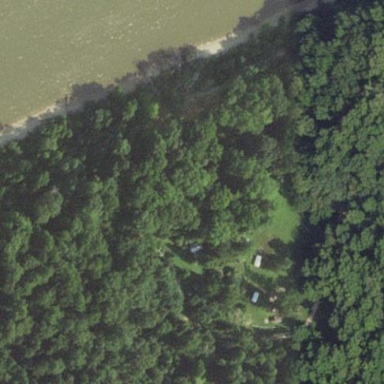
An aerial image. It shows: Campsite for tourism.